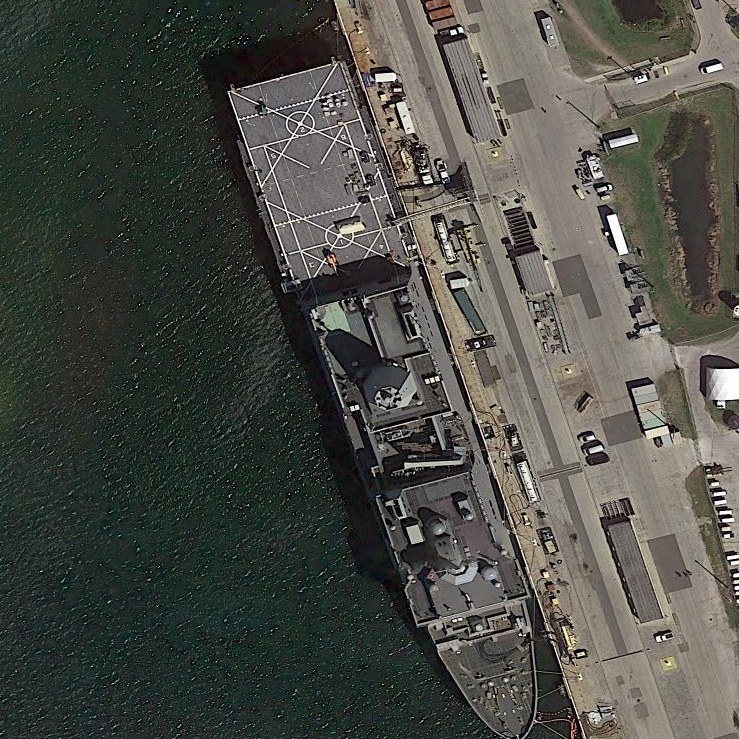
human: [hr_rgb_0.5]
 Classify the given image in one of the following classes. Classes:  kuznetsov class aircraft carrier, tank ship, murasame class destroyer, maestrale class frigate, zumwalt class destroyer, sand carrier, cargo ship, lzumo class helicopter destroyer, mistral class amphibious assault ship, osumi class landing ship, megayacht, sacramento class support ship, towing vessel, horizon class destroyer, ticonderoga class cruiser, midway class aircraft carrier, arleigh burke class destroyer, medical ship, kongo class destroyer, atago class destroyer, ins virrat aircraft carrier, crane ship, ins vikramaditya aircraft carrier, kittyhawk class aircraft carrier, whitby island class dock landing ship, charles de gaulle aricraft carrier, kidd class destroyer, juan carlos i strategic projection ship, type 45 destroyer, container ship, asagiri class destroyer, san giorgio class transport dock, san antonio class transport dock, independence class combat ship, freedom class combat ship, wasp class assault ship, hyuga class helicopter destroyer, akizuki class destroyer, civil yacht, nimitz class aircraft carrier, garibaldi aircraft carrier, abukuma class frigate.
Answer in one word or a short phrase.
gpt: San Antonio class transport dock